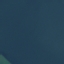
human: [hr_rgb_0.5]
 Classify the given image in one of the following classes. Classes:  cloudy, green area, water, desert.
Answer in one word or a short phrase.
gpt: water